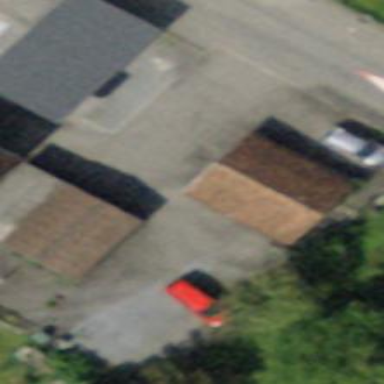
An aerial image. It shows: Garage.